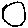
Label: circle